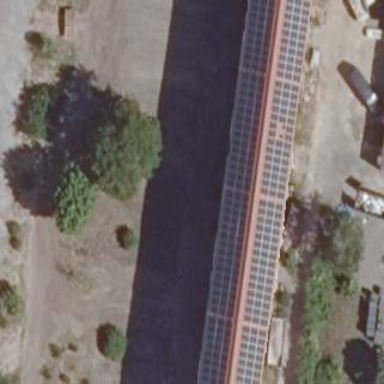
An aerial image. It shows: Residential building with small solar photovoltaic panel generator providing electricity.